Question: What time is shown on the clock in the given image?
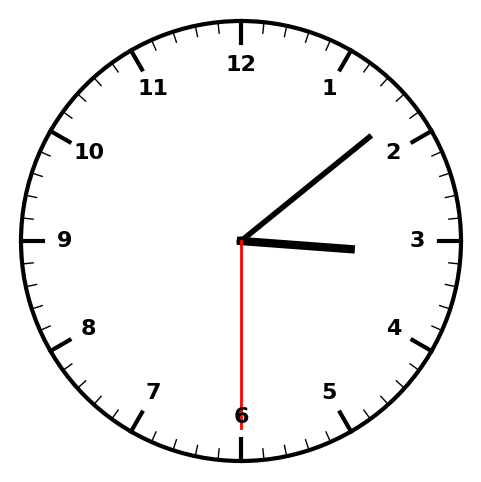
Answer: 03:08:30